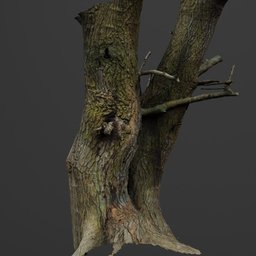
Label: nature